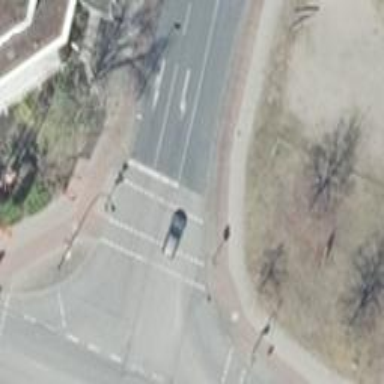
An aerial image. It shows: Crossing with traffic signals.